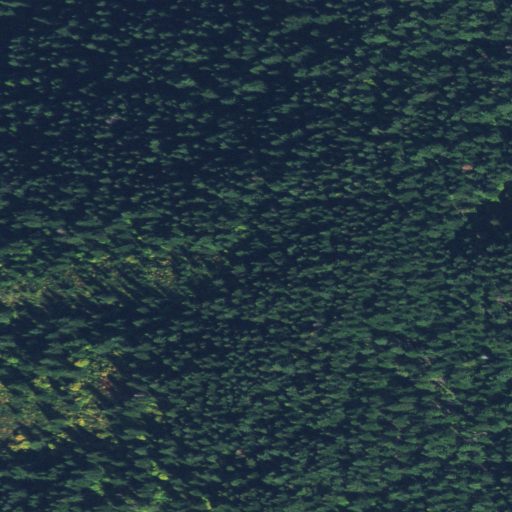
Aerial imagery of mountain in Idaho named Lochsa Peak containing only evergreen forest